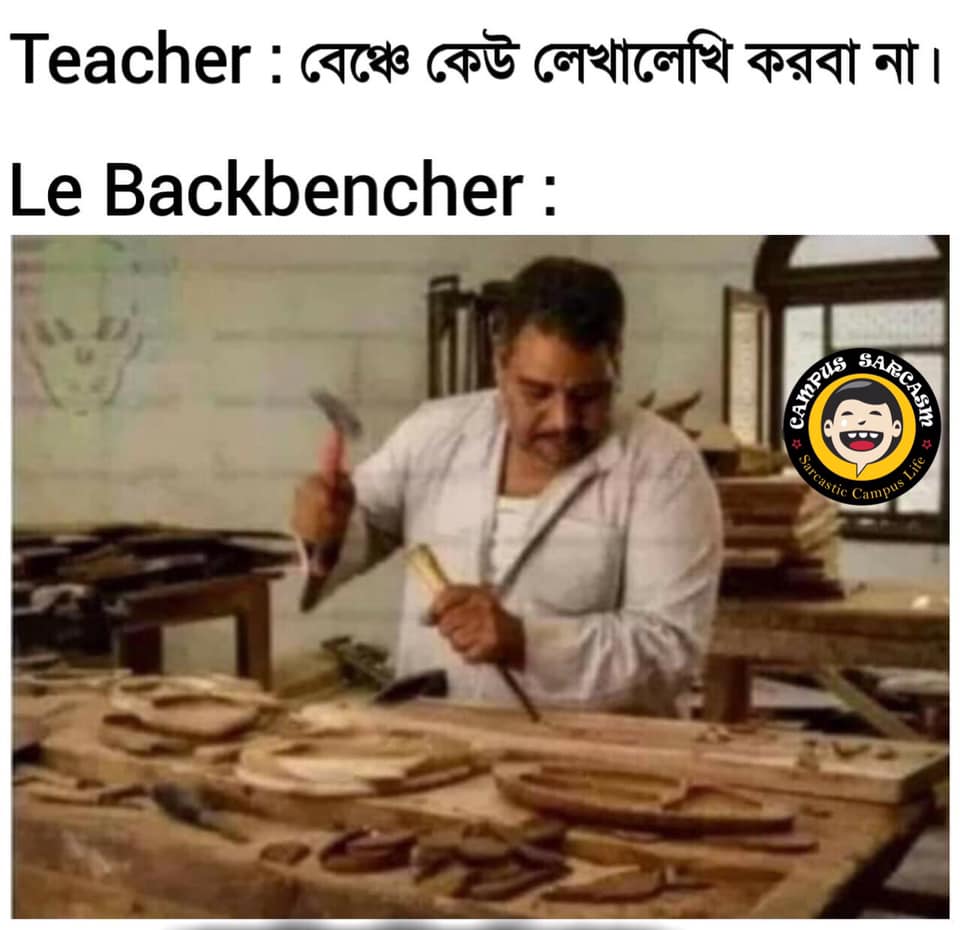
Caption: Teacher :  বেঞ্চে কেউ লেখালেখি করবা না ।   Le Backbencher :
Label: non-hate